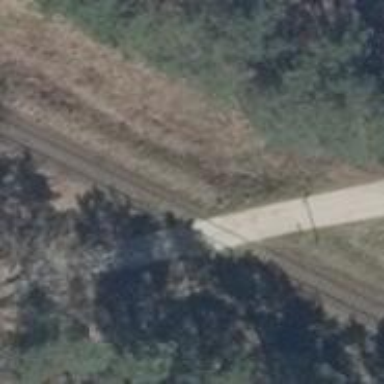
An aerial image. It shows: Level crossing along the railway.